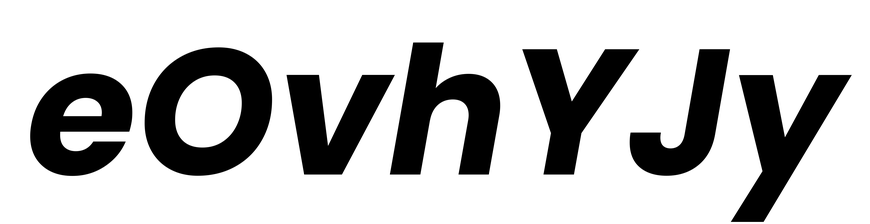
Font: Poppins-BoldItalic